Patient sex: M
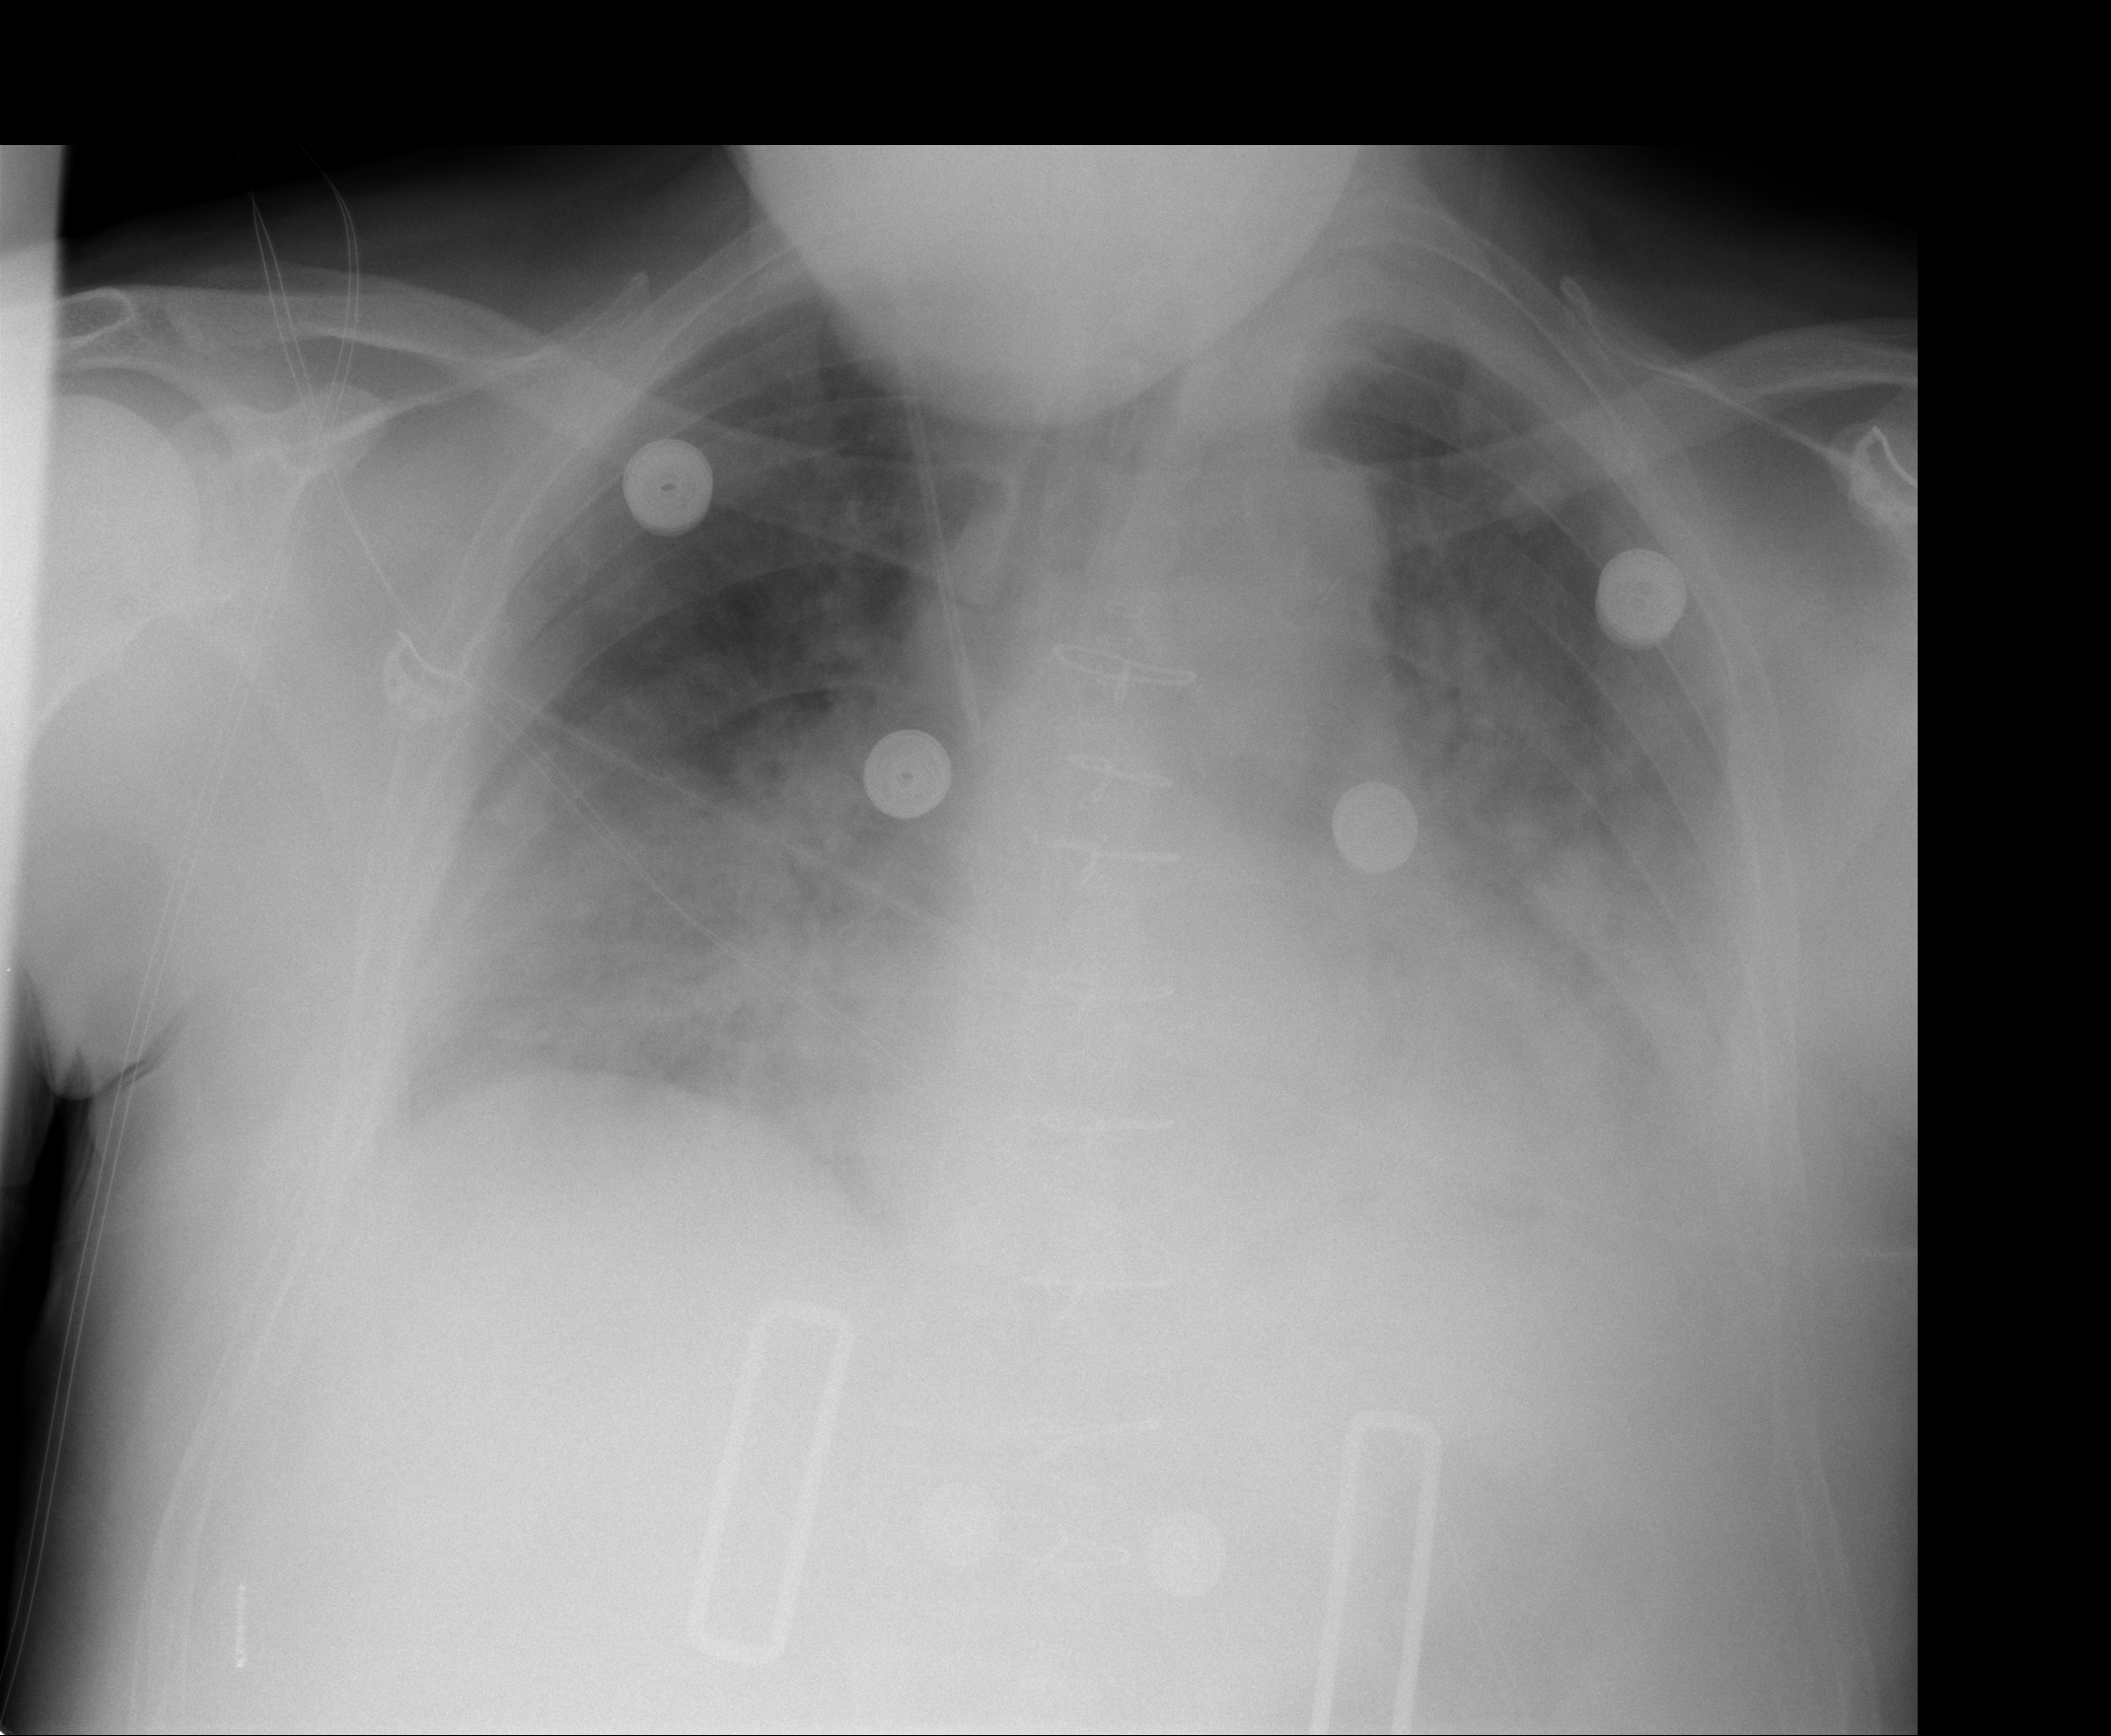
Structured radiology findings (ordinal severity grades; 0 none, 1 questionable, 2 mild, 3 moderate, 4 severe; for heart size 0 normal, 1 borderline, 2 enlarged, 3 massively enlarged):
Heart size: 2
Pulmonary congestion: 0
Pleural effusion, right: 2
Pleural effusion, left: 3
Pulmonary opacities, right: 3
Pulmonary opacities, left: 2
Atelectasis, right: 2
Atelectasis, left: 2